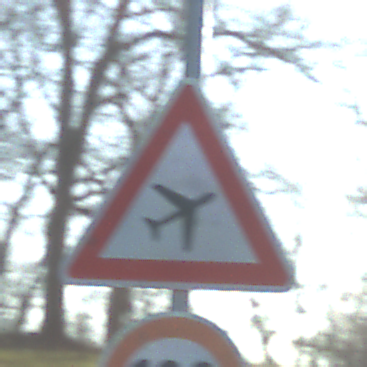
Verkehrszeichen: FlugbetriebLinks
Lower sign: Geschwindigkeit130
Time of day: MorningAfternoon
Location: Outdoor (Nature)
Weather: Clear
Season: Winter
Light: Natural